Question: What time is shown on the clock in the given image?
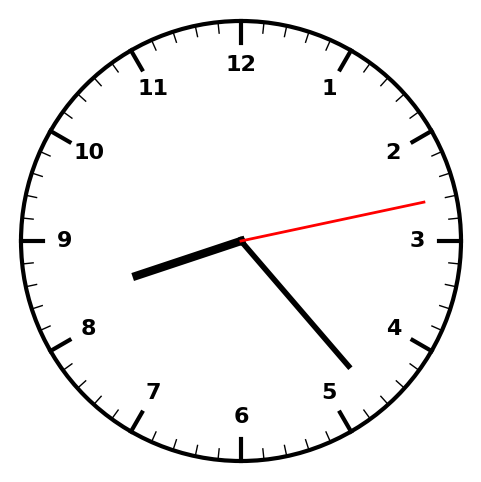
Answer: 08:23:13